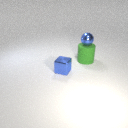
large green rubber cylinder below small blue metal sphere